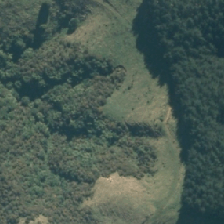
Land cover: manuka_kanuka